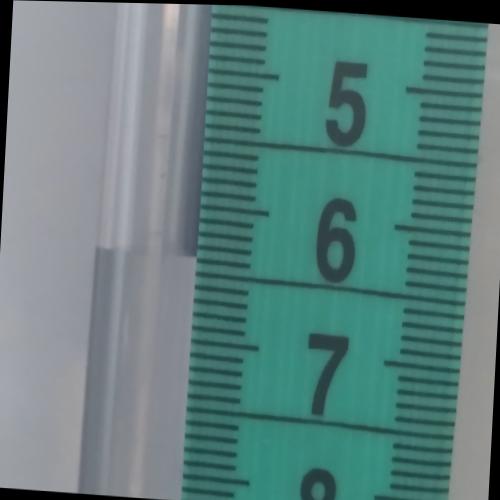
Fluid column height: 6.4 cm